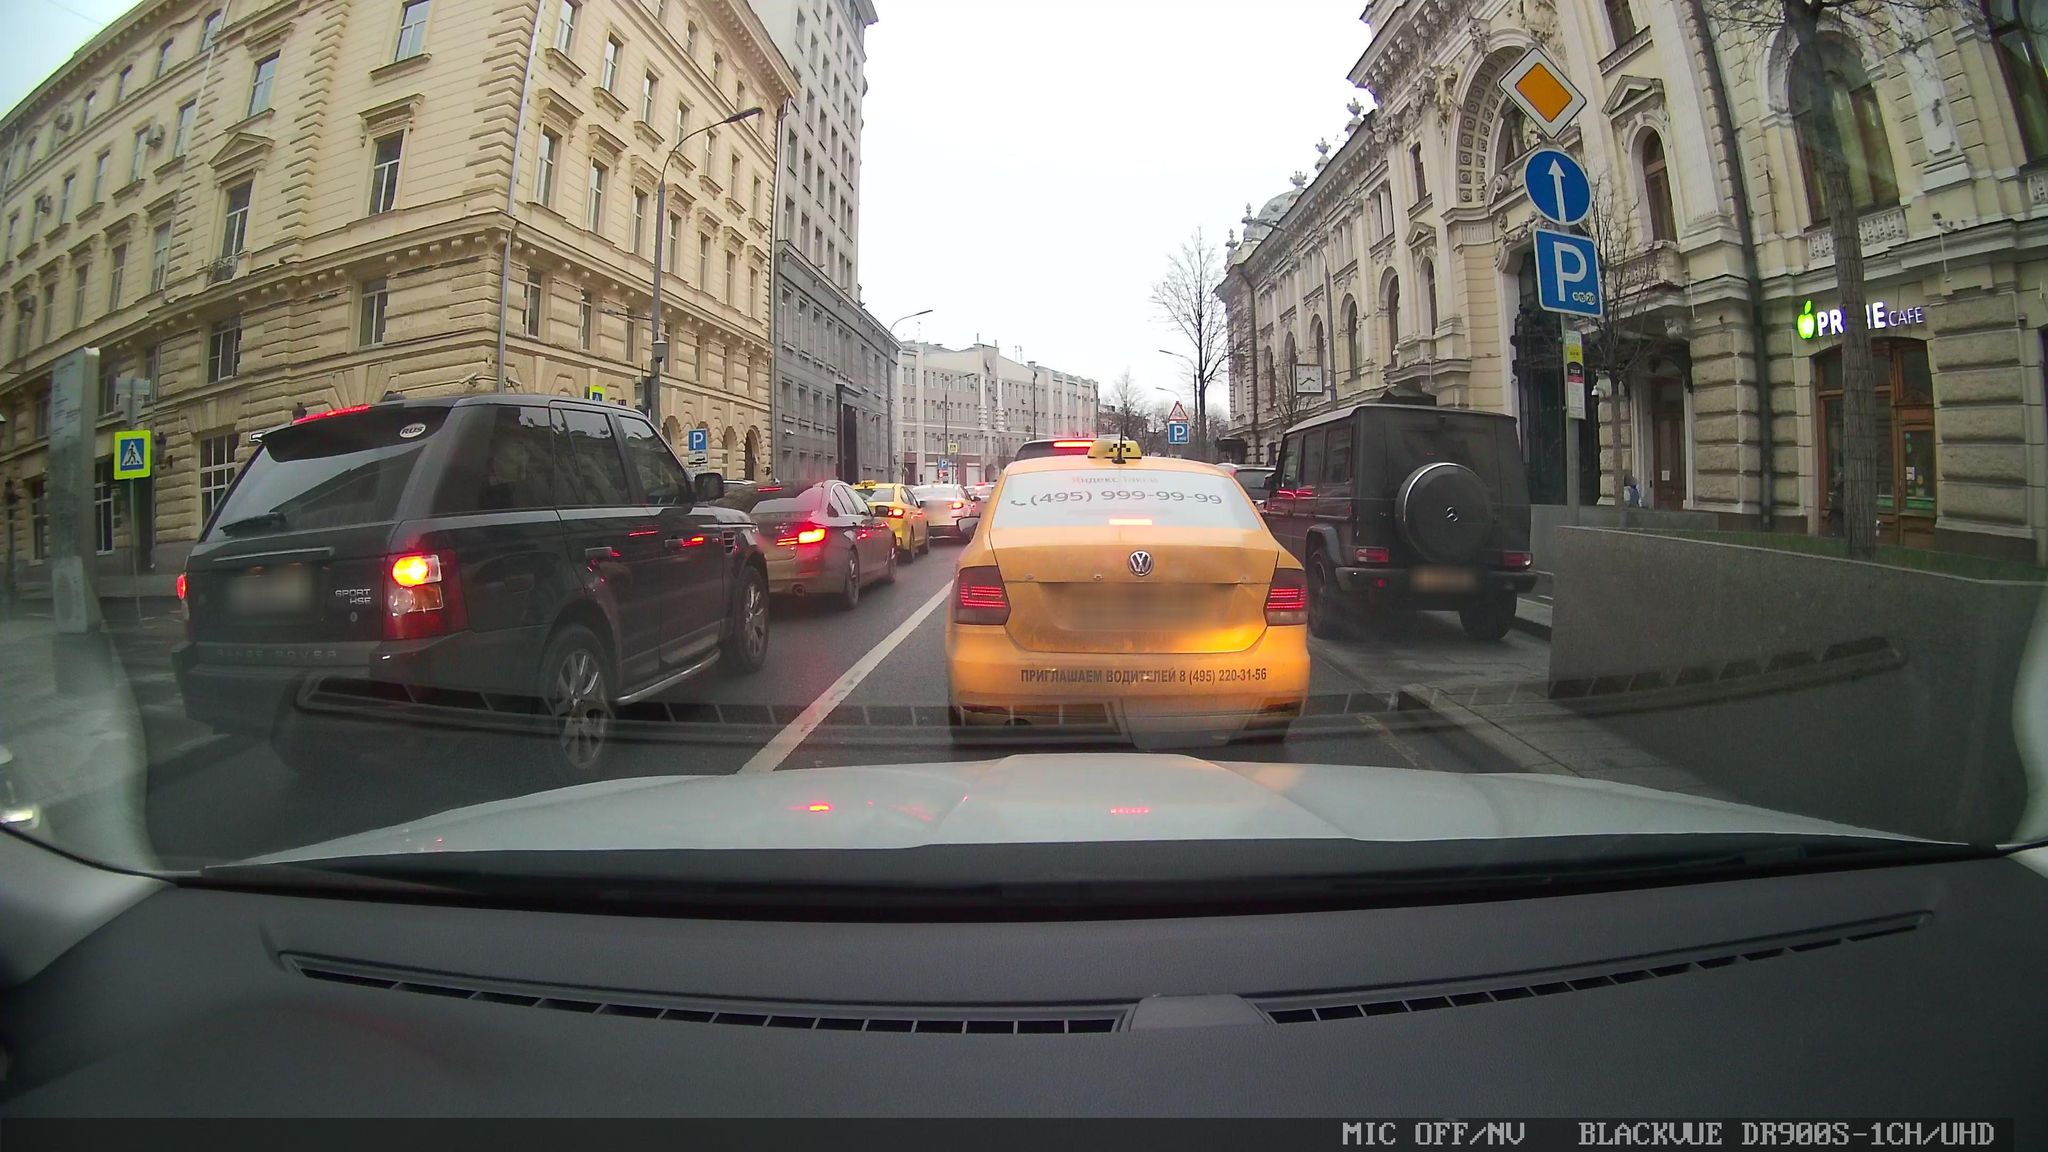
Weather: cloudy
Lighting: day
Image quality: good
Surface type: driving surface
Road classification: cycleway
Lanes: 2
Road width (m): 4.5
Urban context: urban centre
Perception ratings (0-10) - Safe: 3.58, Lively: 7.17, Beautiful: 3.59, Boring: 0.95, Depressing: 2.07, Wealthy: 2.61